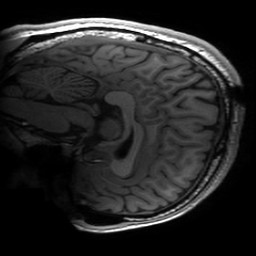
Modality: T1w
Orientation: sagittal
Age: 28
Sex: female
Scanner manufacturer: ge
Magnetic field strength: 3 T
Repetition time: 0.00724 s
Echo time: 0.0027 s